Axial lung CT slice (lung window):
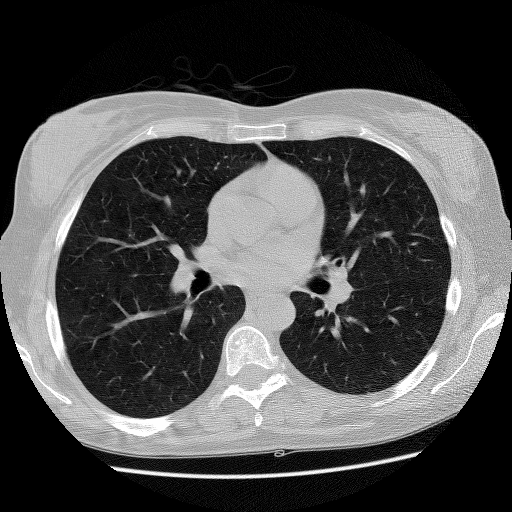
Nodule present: no